Question: I understand the relationship between 'HttpPostedFileBase' and 'HttpPostedFileWrapper', in terms of the need for both of them (i.e. in unit testing/mocking). But why, when I put a breakpoint on the return for 'HttpPostedFileBase', does it show it as 'HttpPostedFileWrapper'?
Furthermore, 'HttpPostedFileBase' doesn't implement the ContentType property. So why does it return a value when my code references 'HttpPostedFileBase', and not 'HttpPostedFileWrapper'? What kind of trickery is this?

Thanks for the great reply @lawliet29. I have written out the structure as suggested.
'''
public sealed class MyHttpPostedFile
{
public string ContentType { get { return "123"; } }
}
public abstract class MyHttpPostedFileBase
{
}
public class MyHttpPostedFileWrapper : MyHttpPostedFileBase
{
private MyHttpPostedFile _myHttpPostedFile;
public MyHttpPostedFileWrapper(MyHttpPostedFile myHttpPostedFile) {
_myHttpPostedFile = myHttpPostedFile;
}
public string ContentType { get { return _myHttpPostedFile.ContentType; } }
}
'''
In order for this to work though, I would need to pass the parameter like this:
'''
GetFiles(new MyHttpPostedFileWrapper(new MyHttpPostedFile());
'''
This seems to be where the trickery I am questioning exists. How does .NET know that the bytes being passed to it is a class of type 'MyHttpPostedFile' and that it should take that object and pass it into my constructor's as a parameter?
I didn't realise the ASP.NET MVC binder would do more than just pass bytes by passing these higher level objects. This is the trickery I was wondering about! Thanks for the great responses.
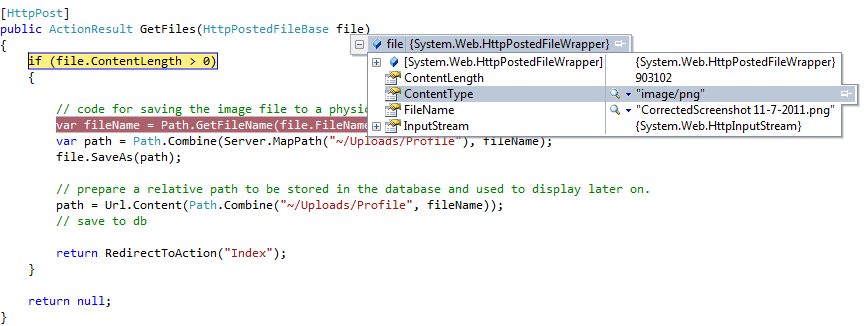
Answer: It's really simple, actually. HttpPostedFileBase is an abstract class, used solely for the purpose of being derived from. It was used so that certain things in sealed class HttpPostedFile would be mockable.
In real life, however, HttpPostedFile is what you have for handling posted files, and to be consistent, HttpPostedFileWrapper was created. This class provides implementation for HttpPostedFileBase by wrapping HttpPostedFile.
So HttpPostedFileBase is a unified abstraction, HttpPostedFile is a class representing posted files, and HttpPostedFileWrapper is implementation of HttpPostedFileBase that wraps HttpPostedFile.
Implementation of ContentType property for HttpPostedFileWrapper reads content type from underlaying HttpPostedFile.
ASP.NET MVC recieved a file and somewhere deep down below it has created an instance of HttpPostedFile, because this is how things worked since .NET Framework 1.0. The definition of HttpPostedFile looks like this:
'''
public sealed class HttpPostedFile
'''
which basically means it can't be inherited and can't be mocked for unit testing.
To resolve this issue ASP.NET MVC developers created a mockable abstraction - HttpPostedFileBase, which is defined like this:
'''
public abstract class HttpPostedFileBase
'''
So now, you can define your MVC actions so that they accept HttpPostedFileBase and not un-mockable HttpPostedFile:
'''
[HttpPost]
public ActionResult PostFile(HttpPostedFileBase file)
{
// some logic here...
}
'''
The problem is, somewhere deep down below, the only way to represent a posted file is good old rigid HttpPostedFile. So in order to support this abstraction, MVC developers created a decorator called HttpPostedFileWrapper that looks roughly like this:
'''
public class HttpPostedFileWrapper : HttpPostedFileBase
{
private HttpPostedFile _httpPostedFile;
public HttpPostedFileWrapper(HttpPostedFile httpPostedFile) {
_httpPostedFile = httpPostedFile;
}
public string ContentType { get { return _httpPostedFile.ContentType; } }
// implementation of other HttpPostedFileBase members
}
'''
So now HttpPostedFileWrapper is what you actually get when performing a real HTTP POST request with posted file. Thanks to polymorphism, you can pass an instance of derived class - HttpPostedFileWrapper - to method accepting base class - HttpPostedFileBase.
All the while, you can create your own mock implementation that would, say, look like a video file being posted. You'd do it like this
'''
public class MockPostedVideoFile : HttpPostedFileBase
{
public string ContentType { get { return "video/mp4"; } }
// rest of implementation here
}
'''
The actual instantiation of HttpPostedFile is all handled by System.Web for you. ASP.NET MVC binder is quite intelligent about posted form data. It automatically detects that certain post values are actually bytes of a file, so in order to properly represent them it can use something old from System.Web framework to create an instance HttpPostedFile.
The main point of this is - you don't need to worry about it. There are a lot of things going on behind the scenes here and we really need to be grateful to ASP.NET MVC team for abstacting away all those low-level things.
The only place where you do need to worry about this is unit testing. In your test you can just call your action with a mock implementation, like this:
'''
myController.PostFile(new MockPostedVideoFile())
'''